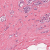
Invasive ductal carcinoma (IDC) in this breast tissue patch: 0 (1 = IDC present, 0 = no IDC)